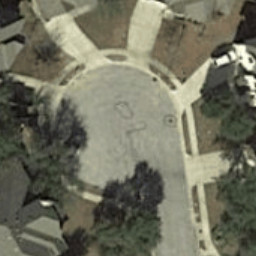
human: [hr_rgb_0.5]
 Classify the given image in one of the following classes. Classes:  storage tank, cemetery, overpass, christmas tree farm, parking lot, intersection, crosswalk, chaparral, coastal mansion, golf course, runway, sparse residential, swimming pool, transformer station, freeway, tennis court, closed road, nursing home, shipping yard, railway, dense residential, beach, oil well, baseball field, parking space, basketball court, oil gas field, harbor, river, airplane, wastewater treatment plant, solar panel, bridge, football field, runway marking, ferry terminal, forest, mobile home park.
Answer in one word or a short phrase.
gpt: closed road